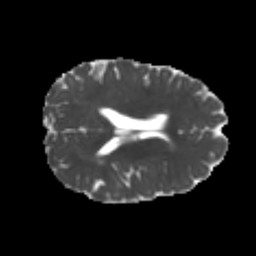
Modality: MD
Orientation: axial
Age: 23
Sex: female
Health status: healthy
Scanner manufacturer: philips
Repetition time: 7.384 s
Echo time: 0.08599 s